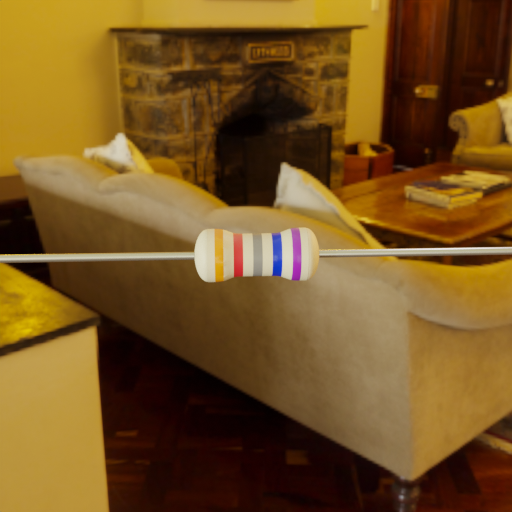
Resistor colour bands (in order): orange, red, gray, blue, violet